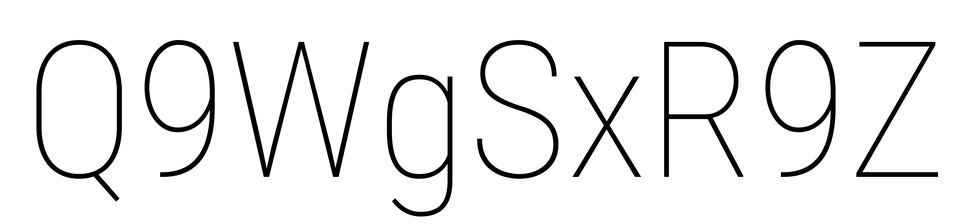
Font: Roboto_Condensed_Thin